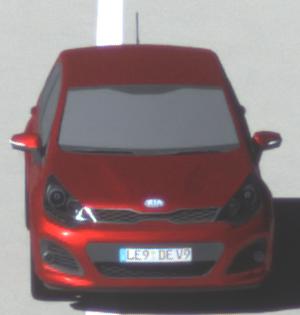
Make: KIA
Model: Rio 1.2
Detailed model: Rio (UB)
Model produced from: 2011/09
Model produced until: 2015/01
Doors: 3
Color: red
Road condition: dry road
Daytime: midday
Contrast: high contrast